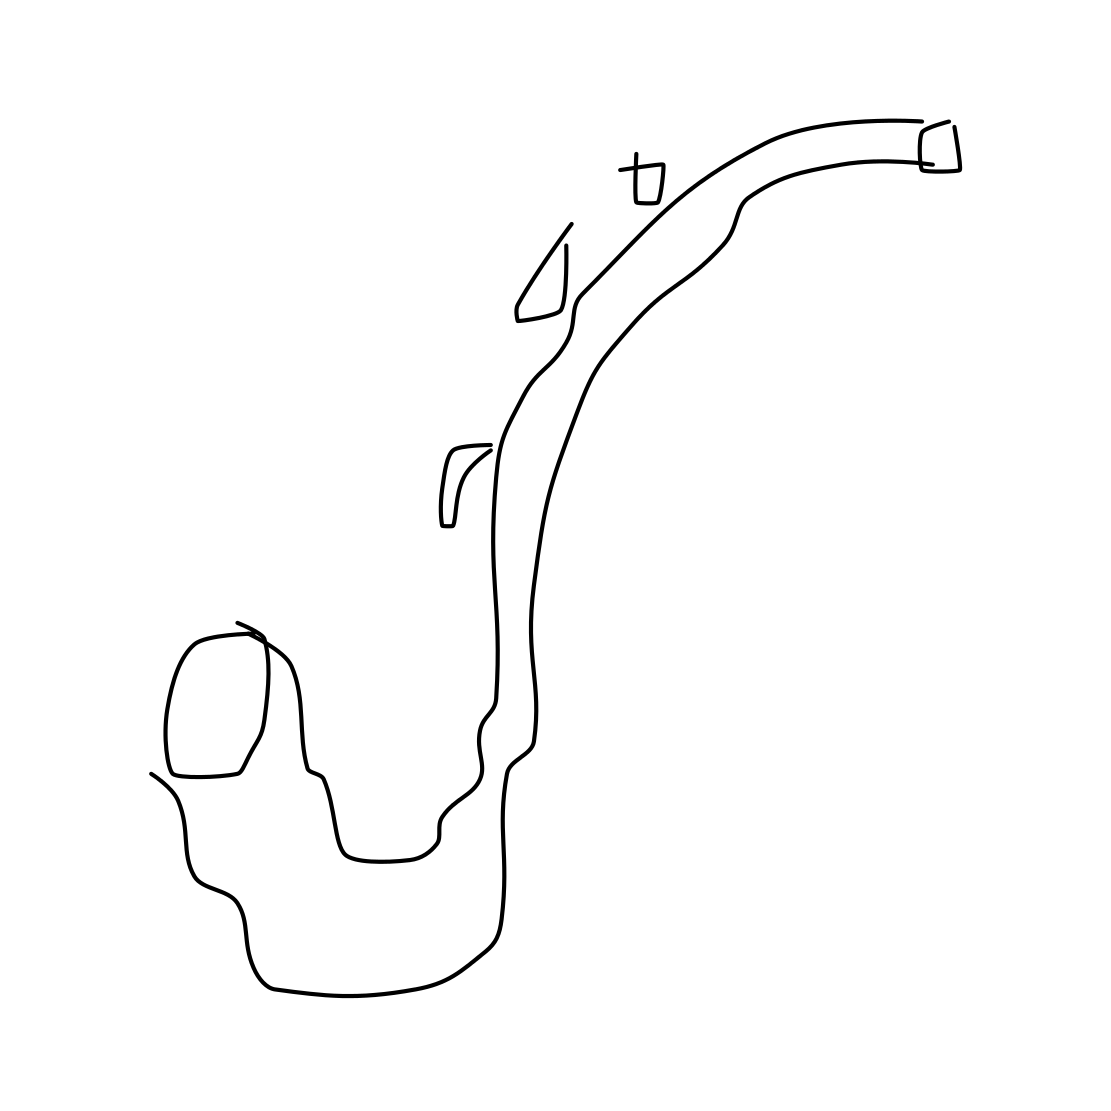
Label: saxophone